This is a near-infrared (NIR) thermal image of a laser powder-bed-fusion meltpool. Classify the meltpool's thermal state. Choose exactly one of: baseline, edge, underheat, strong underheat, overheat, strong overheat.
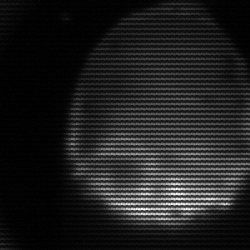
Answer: edge